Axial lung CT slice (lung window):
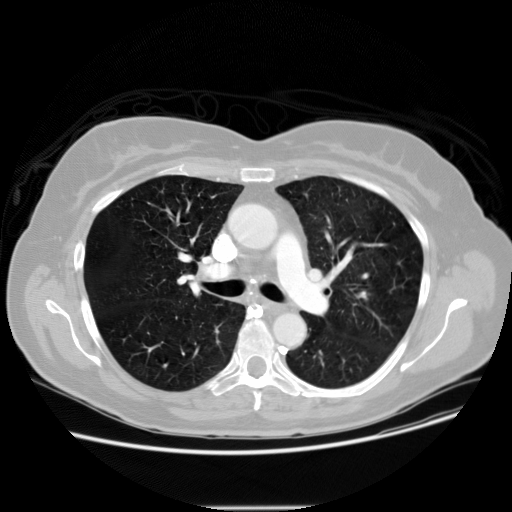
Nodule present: no